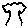
Label: tree